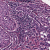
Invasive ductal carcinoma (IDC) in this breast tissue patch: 0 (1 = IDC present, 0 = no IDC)